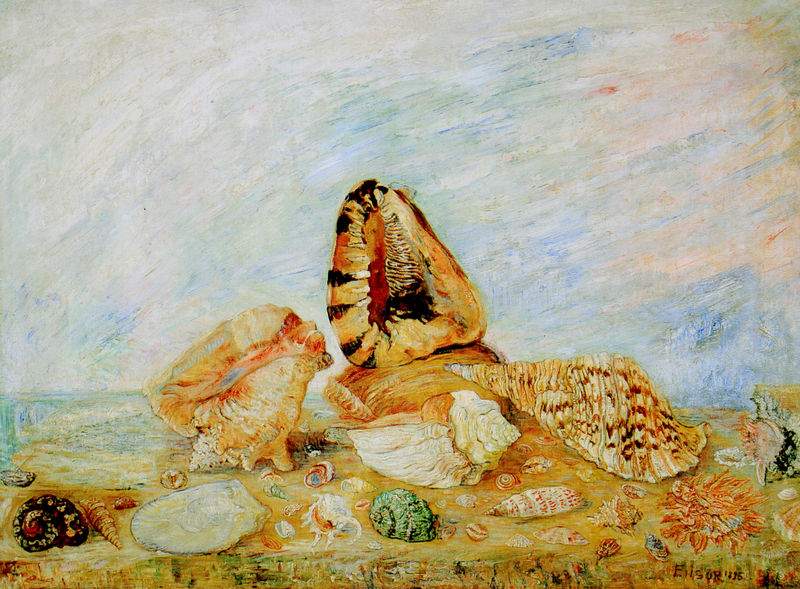
Titel: The Sea Shells
Künstler: James Ensor
Standort: Columbus (Ohio)
Institution: Museum of Art
Schlagwörter: blau, meer, gelb, grün, bunt, orange, weiss, zeichnung, malerei, stilleben, strand, muschel, muscheln, schnecke, grell, maritim, farbstift, seeigel, seeschnecke